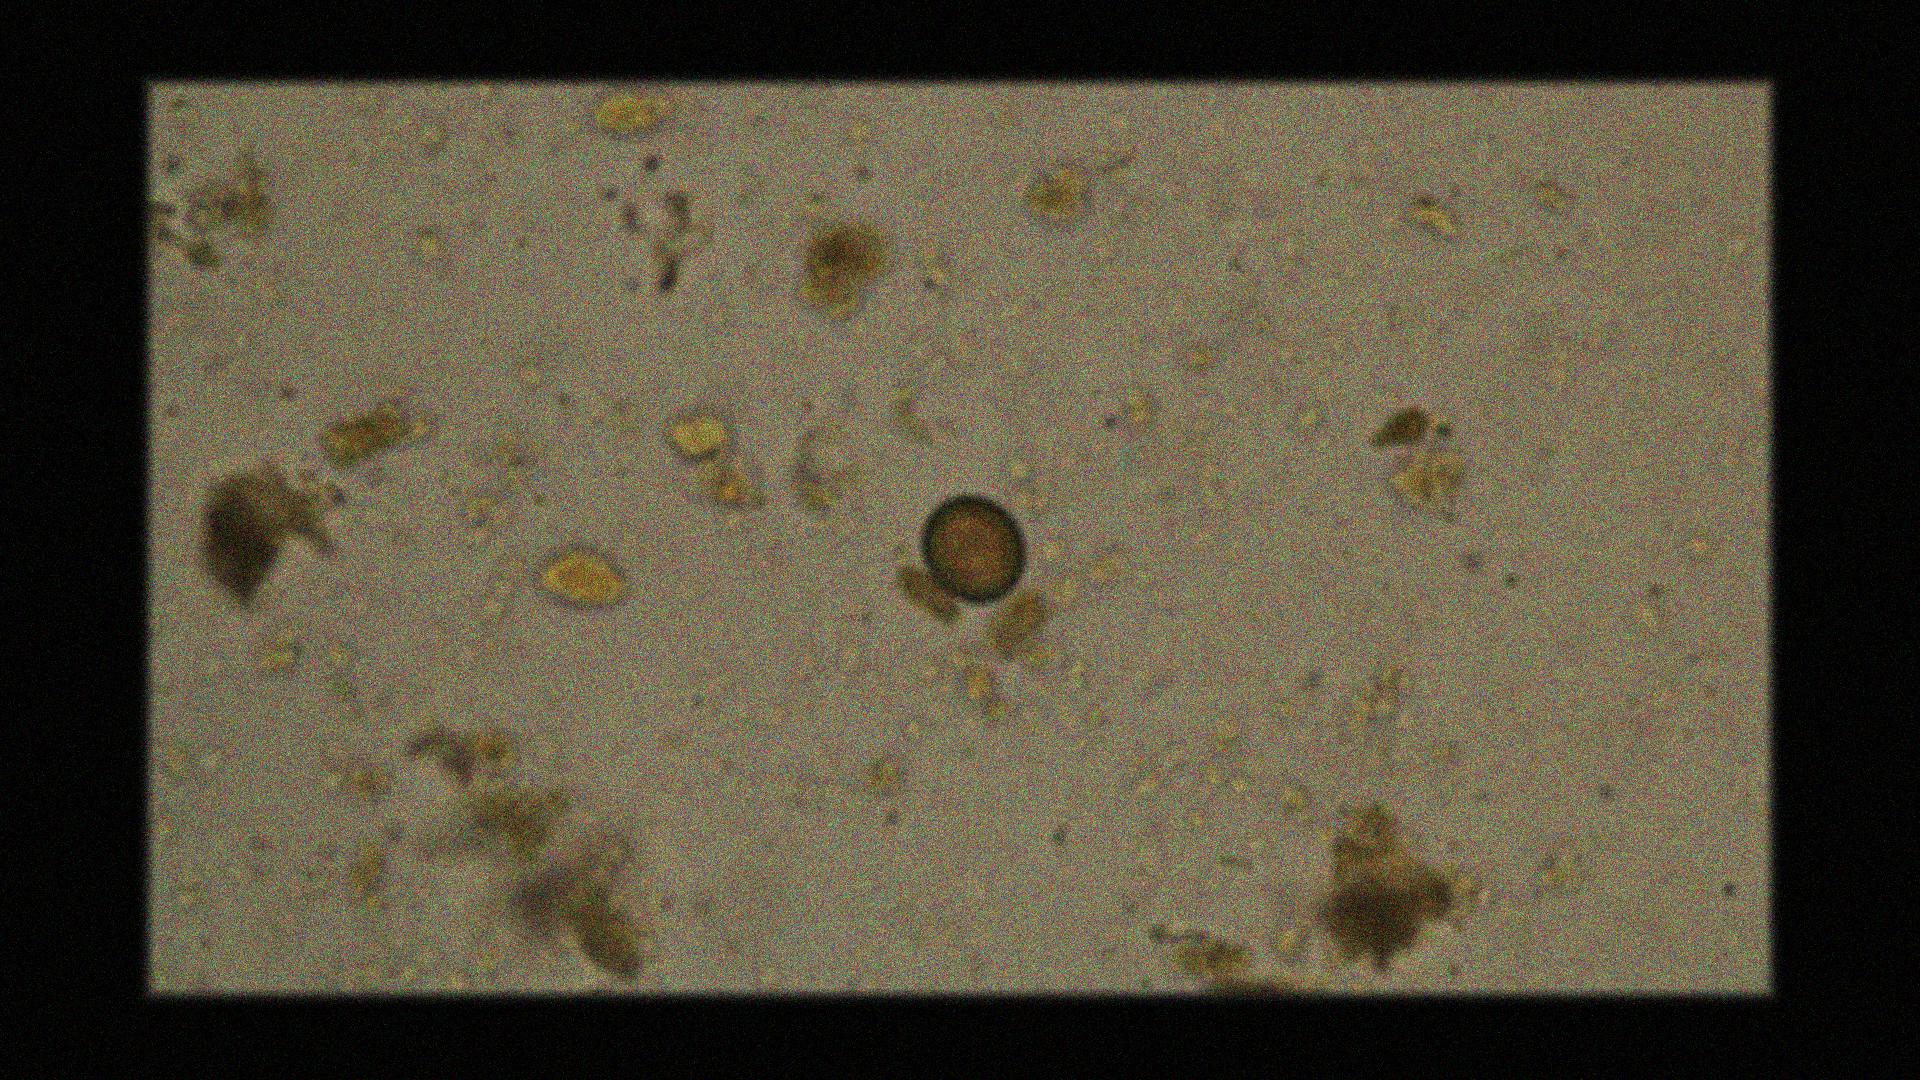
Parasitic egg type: Taenia spp. egg